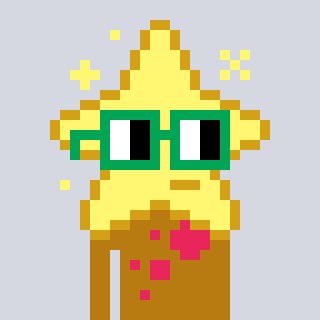
a pixel art character with square green glasses, a star-shaped head and a gold-colored body on a cool background